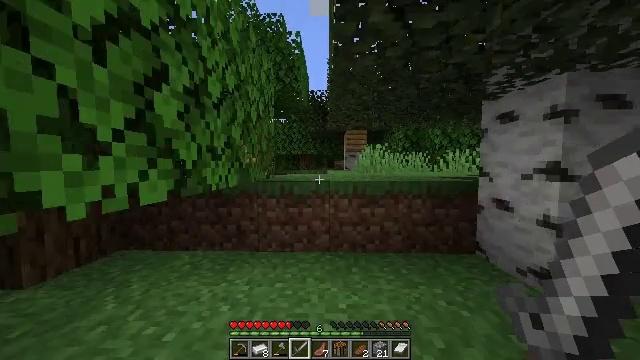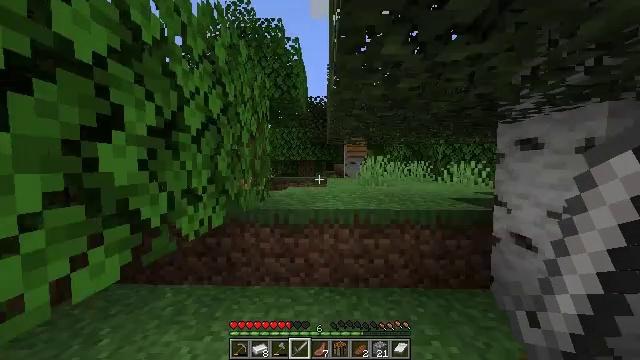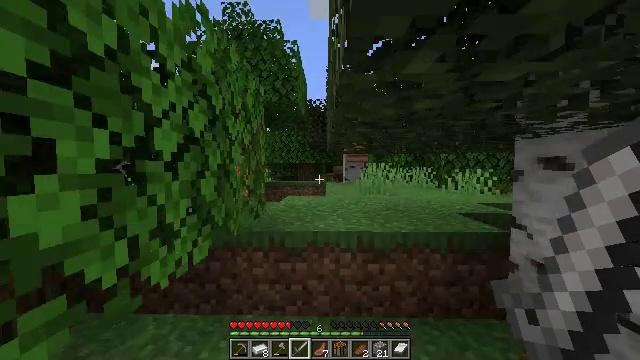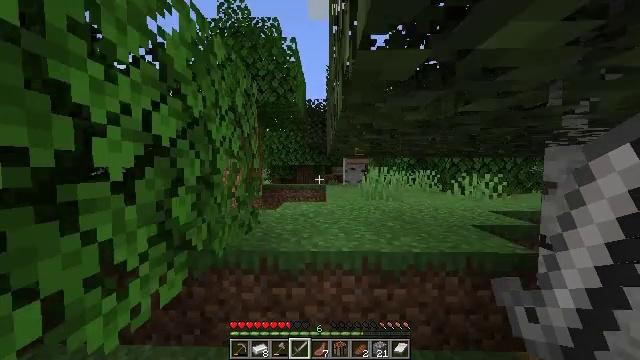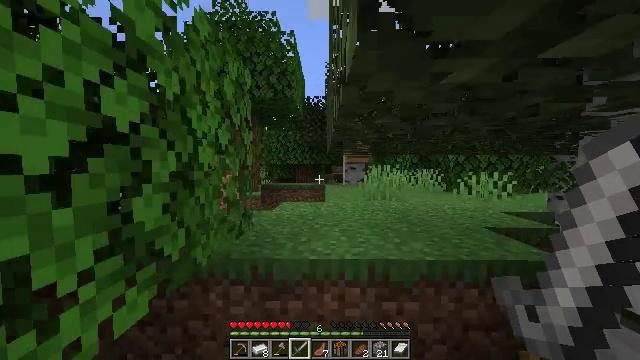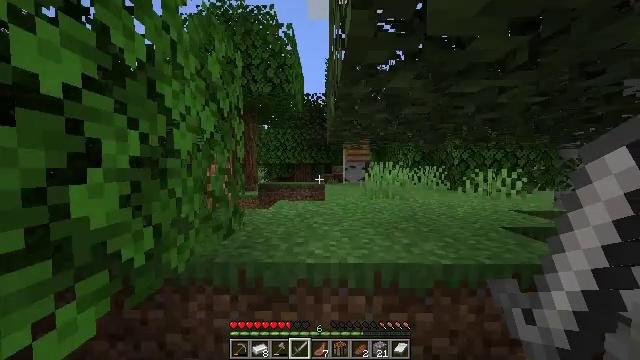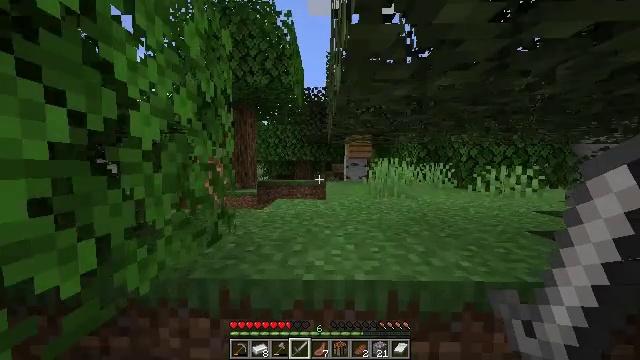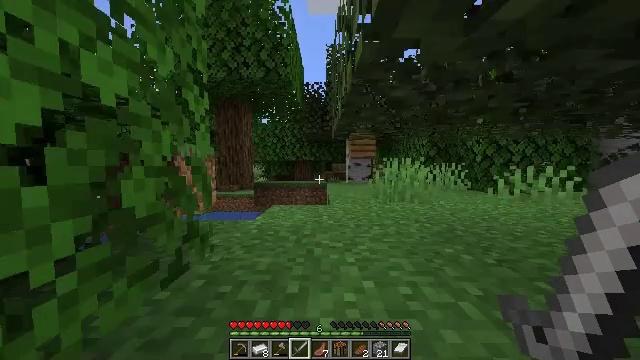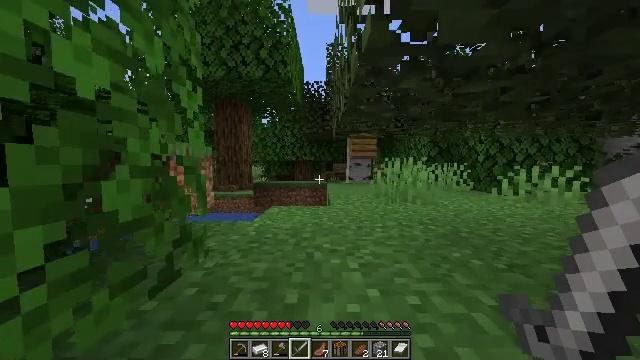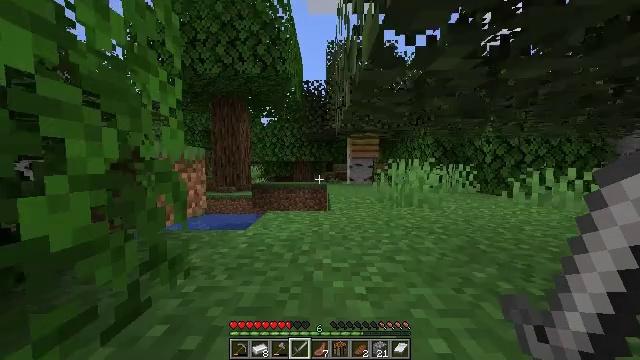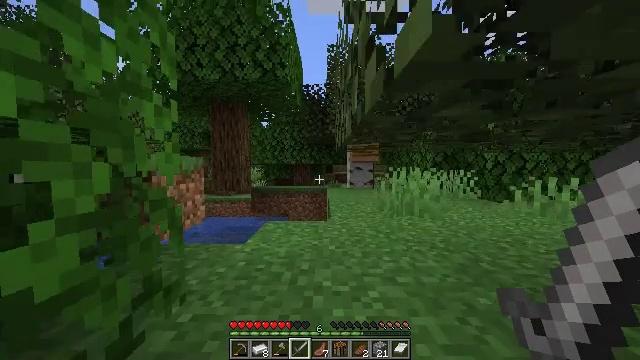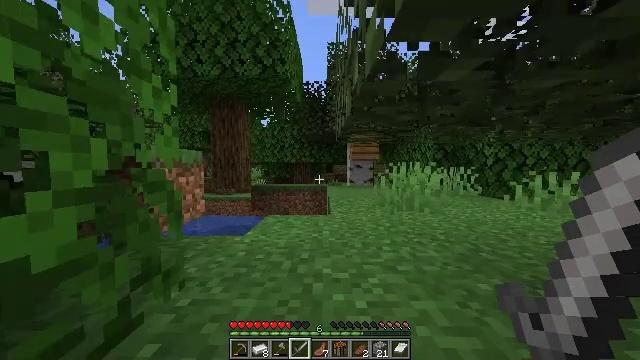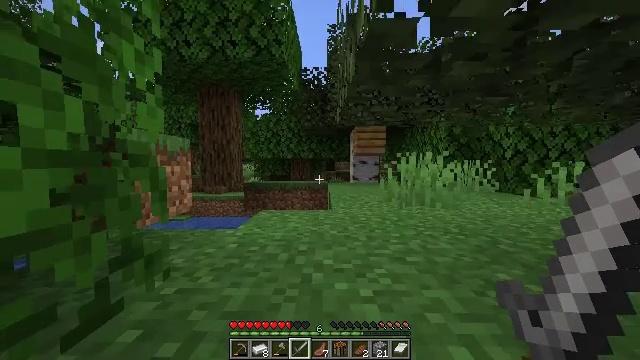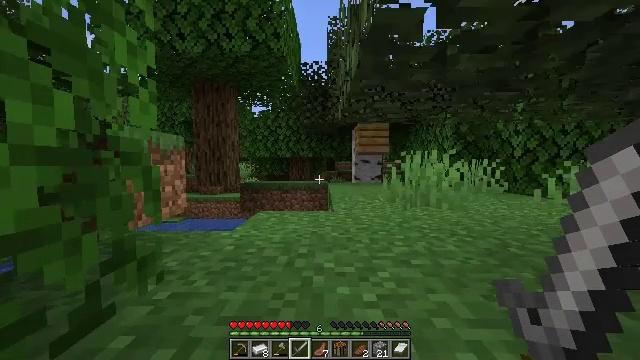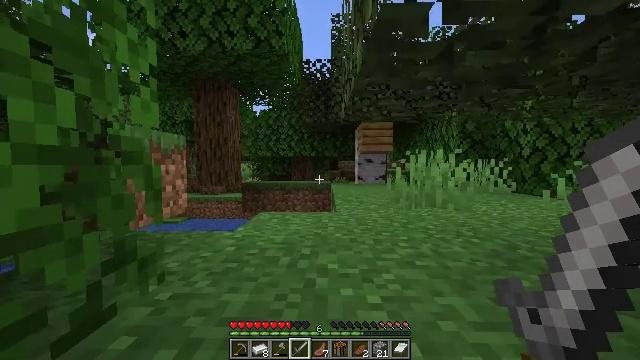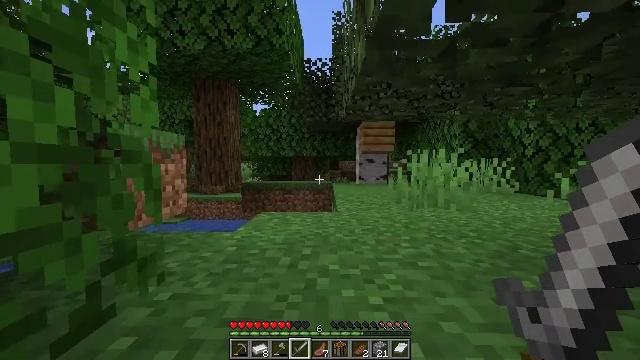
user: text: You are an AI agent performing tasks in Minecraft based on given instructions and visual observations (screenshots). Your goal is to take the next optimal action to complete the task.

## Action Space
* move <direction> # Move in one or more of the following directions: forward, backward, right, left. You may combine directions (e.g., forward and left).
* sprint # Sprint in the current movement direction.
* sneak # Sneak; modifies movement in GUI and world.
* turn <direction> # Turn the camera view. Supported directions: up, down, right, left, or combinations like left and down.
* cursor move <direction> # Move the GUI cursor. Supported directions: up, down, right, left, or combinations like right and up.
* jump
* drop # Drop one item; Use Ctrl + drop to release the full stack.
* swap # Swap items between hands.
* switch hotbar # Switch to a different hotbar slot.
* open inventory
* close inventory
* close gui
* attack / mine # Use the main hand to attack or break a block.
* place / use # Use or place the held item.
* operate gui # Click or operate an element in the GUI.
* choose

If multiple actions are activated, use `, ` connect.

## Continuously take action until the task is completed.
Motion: motion action
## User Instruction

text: Gather oak leaves by attacking.
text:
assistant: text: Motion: move forward, sprint, jump
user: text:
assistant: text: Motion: move forward, sprint, jump
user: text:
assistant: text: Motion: move forward, sprint, jump
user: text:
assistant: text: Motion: move forward, sprint, jump
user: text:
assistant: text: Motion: move forward, sprint, jump
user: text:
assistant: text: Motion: move forward, sprint, jump
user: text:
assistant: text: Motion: move forward, sprint, jump
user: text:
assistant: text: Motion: move forward, sprint, jump
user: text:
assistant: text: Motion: move forward, sprint, jump
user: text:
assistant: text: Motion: move forward, sprint, jump
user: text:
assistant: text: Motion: move forward, sprint, jump
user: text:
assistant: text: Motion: move forward, sprint, jump
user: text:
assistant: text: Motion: move forward, sprint, jump
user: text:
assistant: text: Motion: move forward, sprint, jump
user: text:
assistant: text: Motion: move forward, sprint, jump
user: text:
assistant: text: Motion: move forward, sprint, jump
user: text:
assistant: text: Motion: move forward, sprint
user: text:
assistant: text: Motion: move forward, sprint
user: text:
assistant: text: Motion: move forward, sprint
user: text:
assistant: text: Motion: move forward, sprint
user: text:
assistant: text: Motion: move forward, sprint
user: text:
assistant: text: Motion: move forward, sprint
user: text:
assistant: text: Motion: move forward, sprint
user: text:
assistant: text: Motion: move forward, sprint
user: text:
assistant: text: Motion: move forward, sprint
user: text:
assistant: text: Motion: move forward, sprint, jump
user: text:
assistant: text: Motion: move forward, sprint, turn left, jump
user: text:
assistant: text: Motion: move forward, sprint, turn left, jump
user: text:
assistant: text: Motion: move forward, sprint, turn left, jump
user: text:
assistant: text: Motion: move forward, sprint, turn left, jump